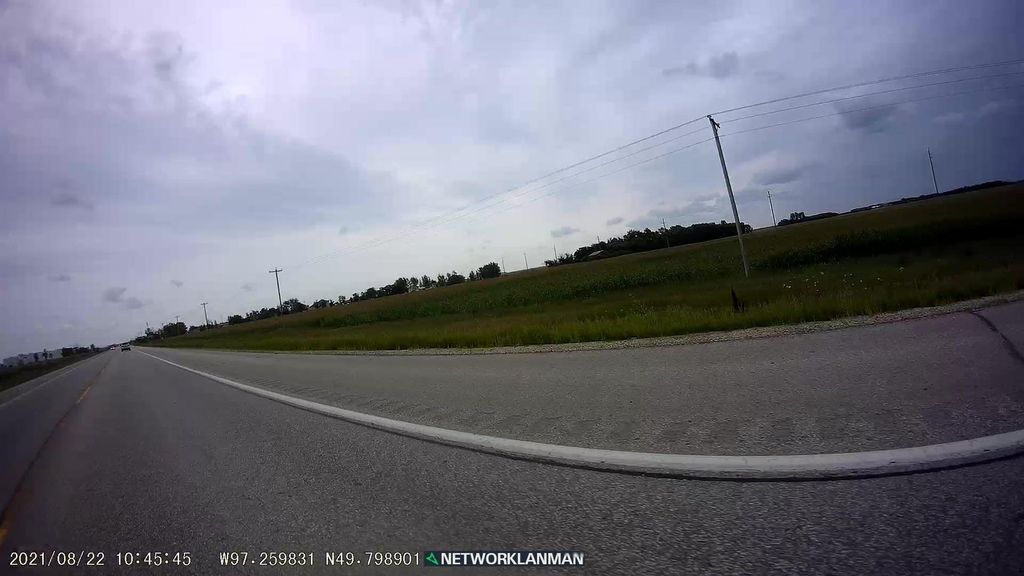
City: winnipeg